Interaction volume radius: 5 \u00c5
Interaction volume height: 10 \u00c5
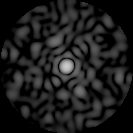
Disorder parameter: 0.8395